Question: Given the supply, demand, and route table for this logistics problem, what is the minimum total cost? Please provide the answer as an integer.
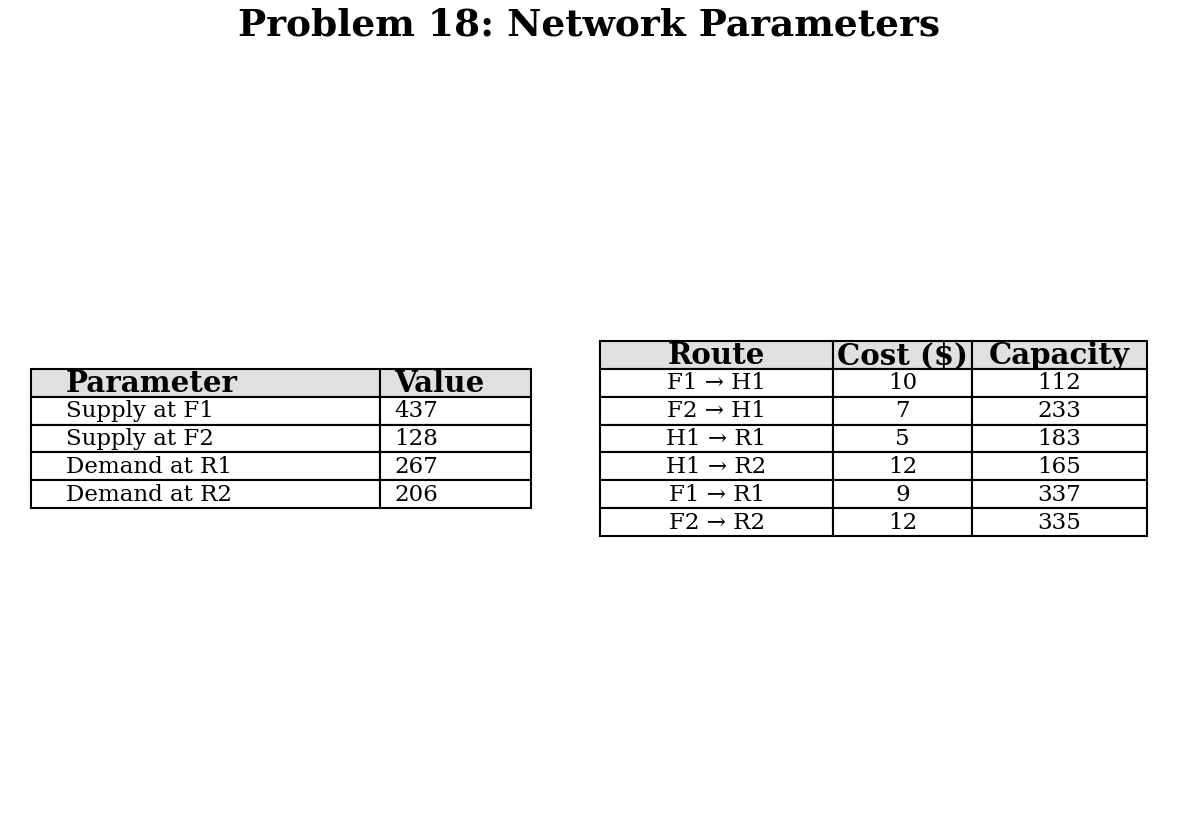
Answer: 5655